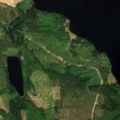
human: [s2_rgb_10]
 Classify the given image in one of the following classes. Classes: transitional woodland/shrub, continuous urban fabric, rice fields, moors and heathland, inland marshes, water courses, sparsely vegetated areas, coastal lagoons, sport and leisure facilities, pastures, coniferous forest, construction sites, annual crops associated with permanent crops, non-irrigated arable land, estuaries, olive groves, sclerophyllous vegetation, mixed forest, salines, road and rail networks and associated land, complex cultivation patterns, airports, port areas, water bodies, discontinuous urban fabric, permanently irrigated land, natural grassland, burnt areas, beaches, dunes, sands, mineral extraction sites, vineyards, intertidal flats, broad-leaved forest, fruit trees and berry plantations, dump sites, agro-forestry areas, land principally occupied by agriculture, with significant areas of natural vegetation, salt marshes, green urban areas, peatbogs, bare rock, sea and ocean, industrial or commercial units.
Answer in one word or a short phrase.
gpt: land principally occupied by agriculture, with significant areas of natural vegetation, broad-leaved forest, mixed forest, water bodies